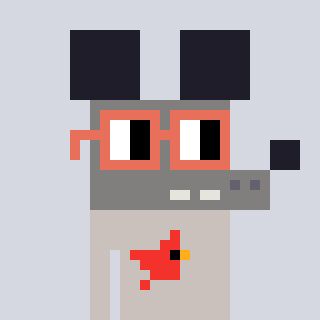
a pixel art character with square orange glasses, a mouse-shaped head and a foggrey-colored body on a cool background